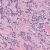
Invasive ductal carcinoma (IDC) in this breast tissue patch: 1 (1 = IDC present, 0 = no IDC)